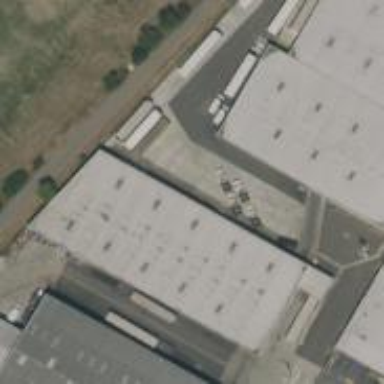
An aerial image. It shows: Warehouse building.